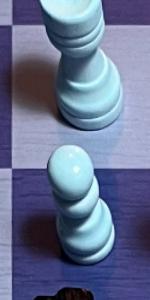
Label: Pawn_White